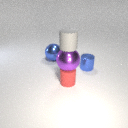
small gray rubber cylinder above large purple metal sphere